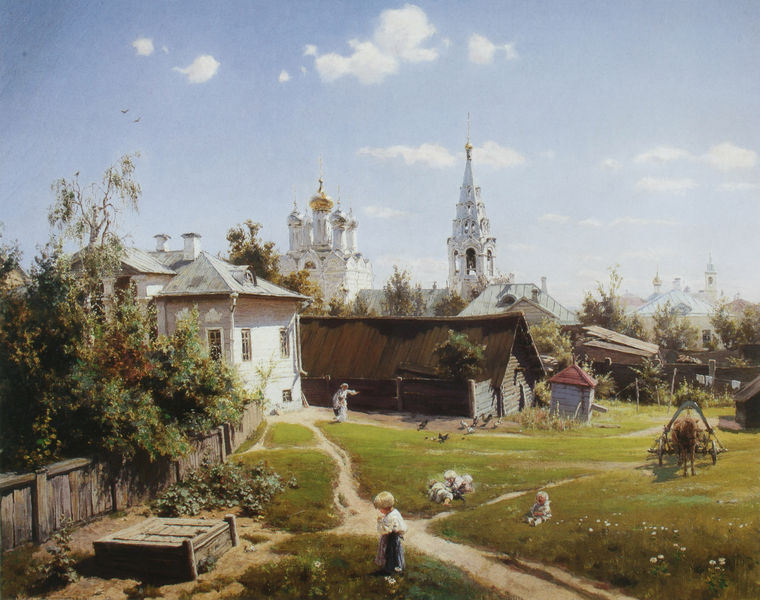
Titel: Kleiner Moskauer Hof
Künstler: Vasiliy Polenov
Standort: Moskau
Institution: Tretjakov Galerie
Schlagwörter: baum, blau, gemälde, himmel, mann, schatten, vogel, weiß, wolken, bäume, frauen, grün, kirchturm, landschaft, menschen, stadt, blume, blumen, braun, fenster, frau, grau, holz, kleid, licht, stroh, tür, blick, blüte, dach, gebäude, gras, haus, rasen, schloss, tiere, weg, wiese, wolke, zaun, rock, blond, hemd, hose, mensch, stein, feld, ferne, häuser, vögel, busch, kirche, pfad, sonne, wege, gold, realismus, familie, kind, mutter, blatt, pflanzen, bauern, esel, karren, kinder, kirchturmspitze, pferd, schuppen, turm, garten, sommer, ruhe, wäscheleine, leine, bäuerin, heu, last, russland, sonnenlicht, dorf, dächer, mauer, bauernhof, hof, hütten, steinmauer, türe, baby, holzzaun, kutsche, wagen, kuppel, häuschen, blue, church, palace, people, white, country, green, painting, woman, spielen, flowers, junge, kirchtürme, burg, scheune, glockenturm, kloster, moschee, türme, zwiebelturm, dom, bub, babys, idyll, füttern, fütterung, kiste, kathedrale, wood, glocke, flower, blauer himmel, clouds, sky, tree, dorfkirche, field, house, roof, sun, tower, trees, village, gehöft, boy, child, grass, bushes, exterior, garden, path, eimer, gespann, pflug, castle, animals, holzhaus, children, fence, town, basilika, waagen, hühner, russisch, leiterwagen, pfade, kriche, buildings, mansion, paths, kirchhof, hut, carriage, farm, horse, ble, play, spire, steeple, kids, kid, agrten, grünw, kamin, kompost, onion, barn, chicken, hens, skyline, wegkreuzung, stall, curch, nice, ögel, shed, tutrm, sandkasten, yard, russisches landhaus, baum gold, steple, staple, celler